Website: lowes
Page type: order-returns
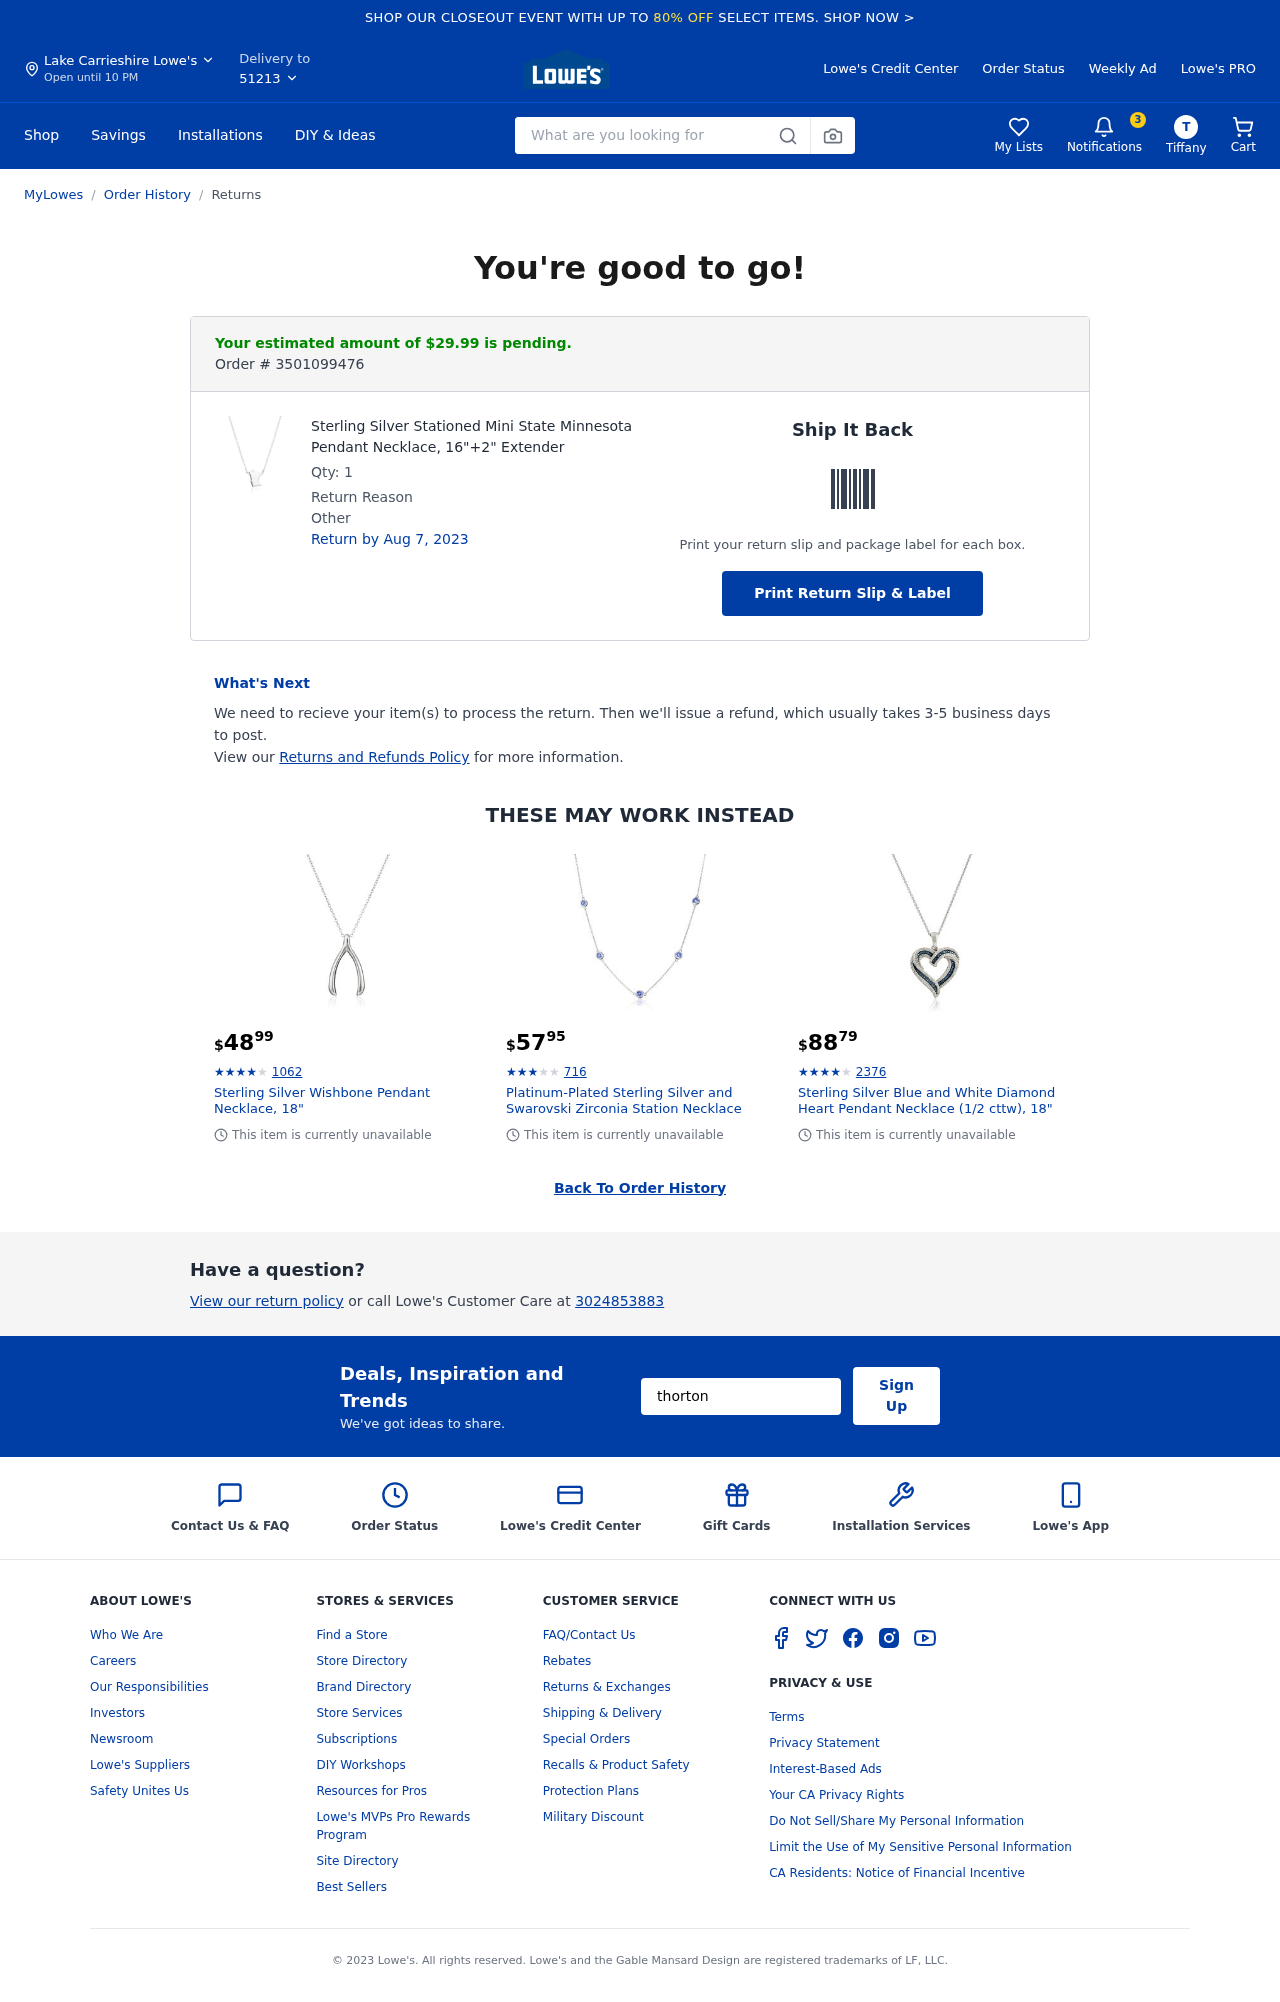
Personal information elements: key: PII_CITY
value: Lake Carrieshire
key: PII_EMAIL
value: thorton@gmail.com
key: PII_FIRSTNAME
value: Tiffany
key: PII_PHONE
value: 3024853883
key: PII_POSTCODE
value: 51213
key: PII_FIRSTNAME_INITIAL
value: T
Product elements: key: PRODUCT1_NAME
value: Sterling Silver Stationed Mini State Minnesota Pendant Necklace, 16"+2" Extender
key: PRODUCT1_QUANTITY
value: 1
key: PRODUCT2_NAME
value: Sterling Silver Wishbone Pendant Necklace, 18"
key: PRODUCT2_NUM_RATINGS
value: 1062
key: PRODUCT2_PRICE
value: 48.99
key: PRODUCT2_RATING
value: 4.4
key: PRODUCT3_NAME
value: Platinum-Plated Sterling Silver and Swarovski Zirconia Station Necklace
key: PRODUCT3_NUM_RATINGS
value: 716
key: PRODUCT3_PRICE
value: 57.95
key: PRODUCT3_RATING
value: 3.7
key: PRODUCT4_NAME
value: Sterling Silver Blue and White Diamond Heart Pendant Necklace (1/2 cttw), 18"
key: PRODUCT4_NUM_RATINGS
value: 2376
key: PRODUCT4_PRICE
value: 88.79
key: PRODUCT4_RATING
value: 4.4
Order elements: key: ORDER_NUM_ITEMS
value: Cart
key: ORDER_TOTAL
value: Your estimated amount of $29.99 is pending.
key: ORDER_ID
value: Order # 3501099476
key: ORDER_RETURN_BY_DATE
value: Return by Aug 7, 2023
Search elements: key: HEADER_SEARCH
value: What are you looking for
Other elements: key: NOTIFICATION_COUNT
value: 3